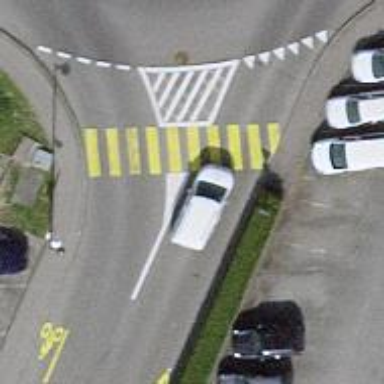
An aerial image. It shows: Marked road crossing with pedestrian island.